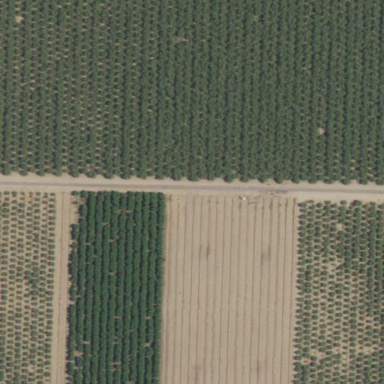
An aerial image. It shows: Orchard.